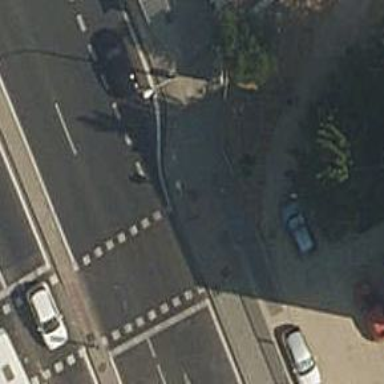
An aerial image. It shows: Set of steps on the road.